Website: apple
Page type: billing-address
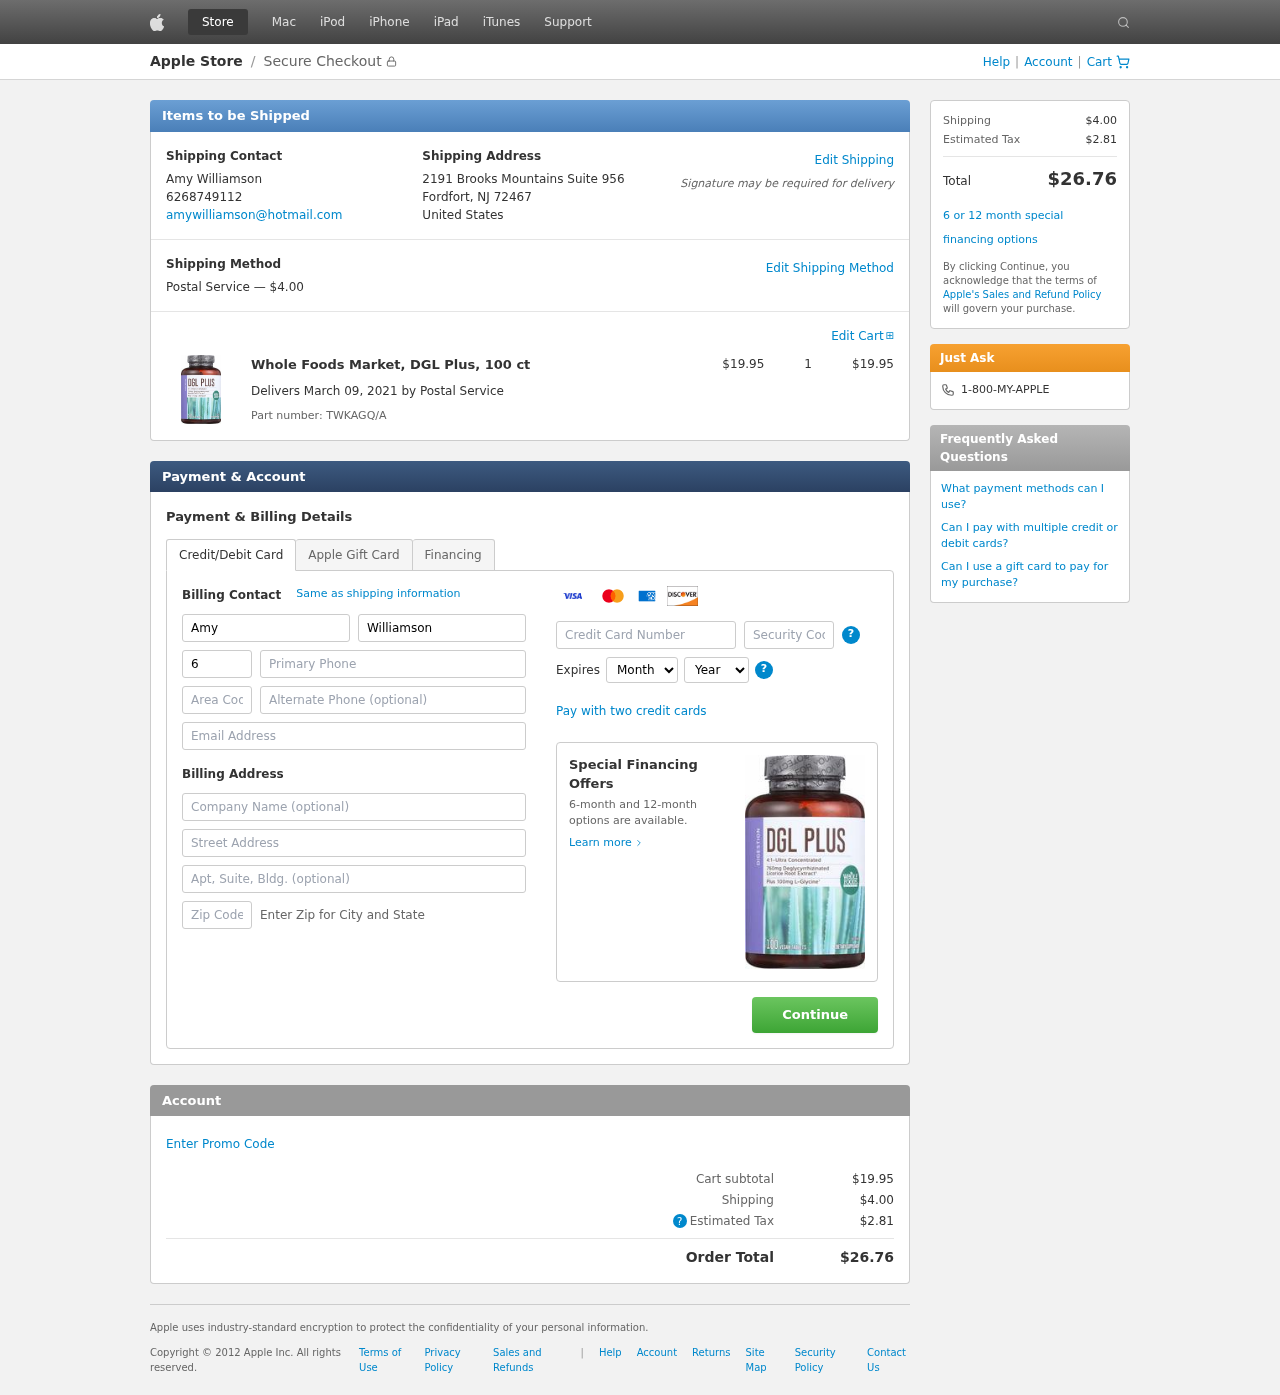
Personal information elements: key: PII_CARD_CVV
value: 763
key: PII_CARD_EXPIRY_MONTH
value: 02
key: PII_CARD_EXPIRY_YEAR
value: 26
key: PII_CARD_NUMBER
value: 2619 5655 2219 6014
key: PII_CITY_STATE_ZIP
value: Fordfort, NJ 72467
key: PII_COUNTRY
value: United States
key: PII_EMAIL
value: amywilliamson@hotmail.com
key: PII_FIRSTNAME
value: Amy
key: PII_FULLNAME
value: Amy Williamson
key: PII_LASTNAME
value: Williamson
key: PII_PHONE
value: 6268749112
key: PII_PHONE_ALT
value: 9705315060
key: PII_PHONE_ALT_AREA
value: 970
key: PII_PHONE_AREA
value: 626
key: PII_STREET
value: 2191 Brooks Mountains Suite 956
Product elements: key: PRODUCT1_NAME
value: Whole Foods Market, DGL Plus, 100 ct
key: PRODUCT1_PRICE
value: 19.95
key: PRODUCT1_QUANTITY
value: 1
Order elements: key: ORDER_SHIPPING_COST
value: $4.00
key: ORDER_SUBTOTAL
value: $19.95
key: ORDER_DELIVERY_DATE
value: March 09, 2021
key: ORDER_PART_NUMBER
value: TWKAGQ/A
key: ORDER_TAX
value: $2.81
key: ORDER_TOTAL
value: $26.76